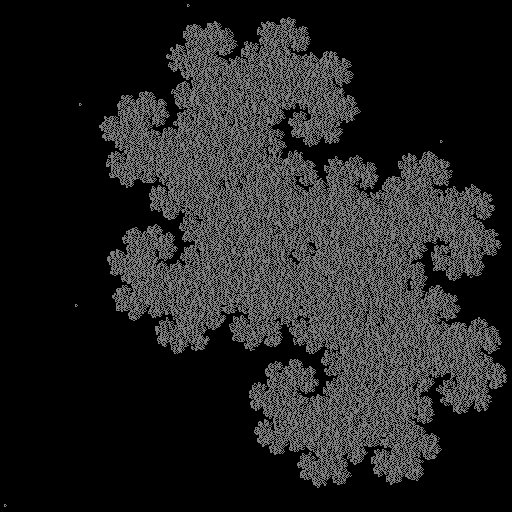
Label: dragon_curve